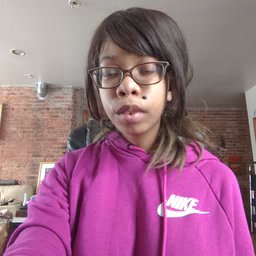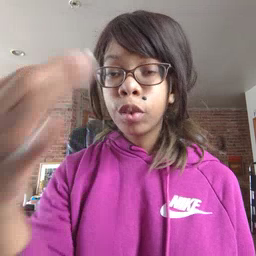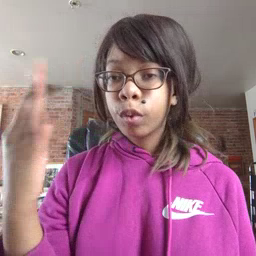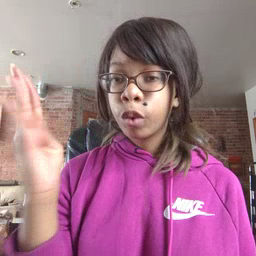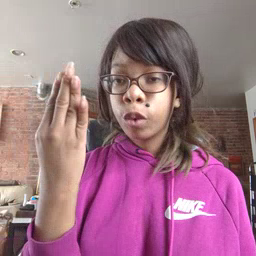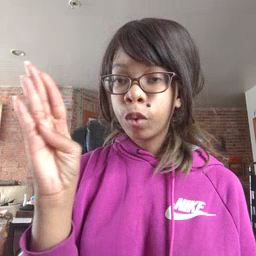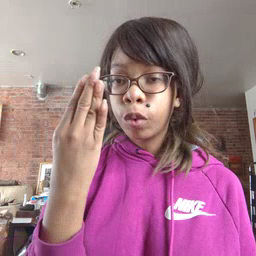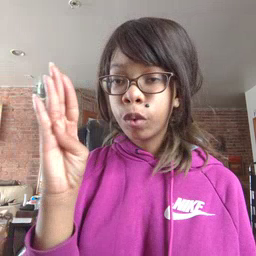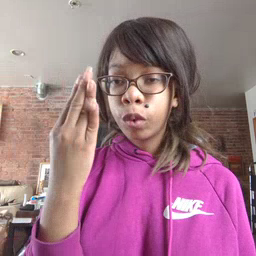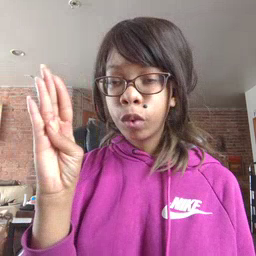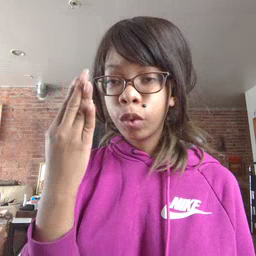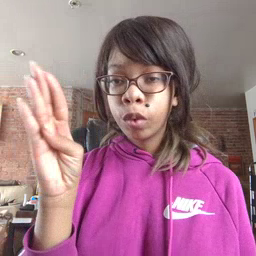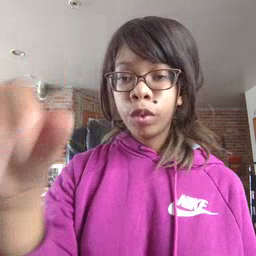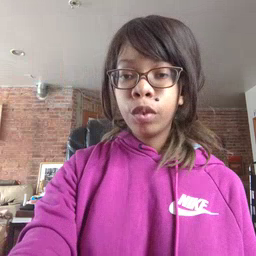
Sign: blue